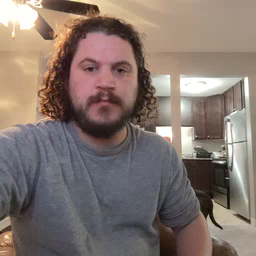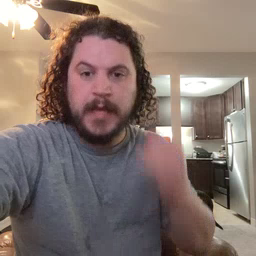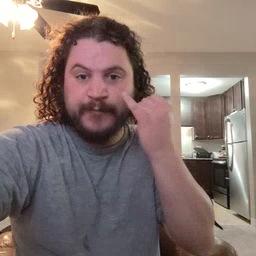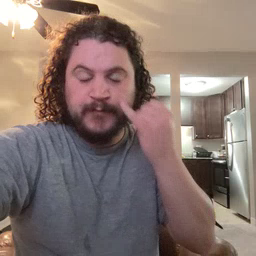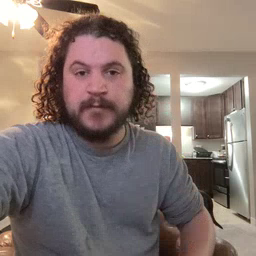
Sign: if